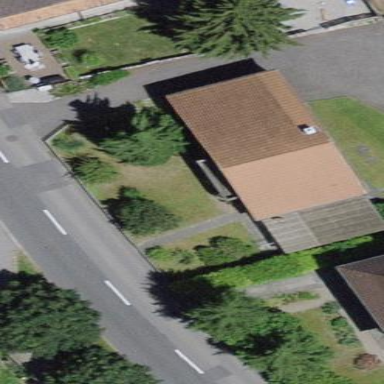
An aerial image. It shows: Gabled roof on residential building.